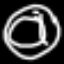
Label: donut